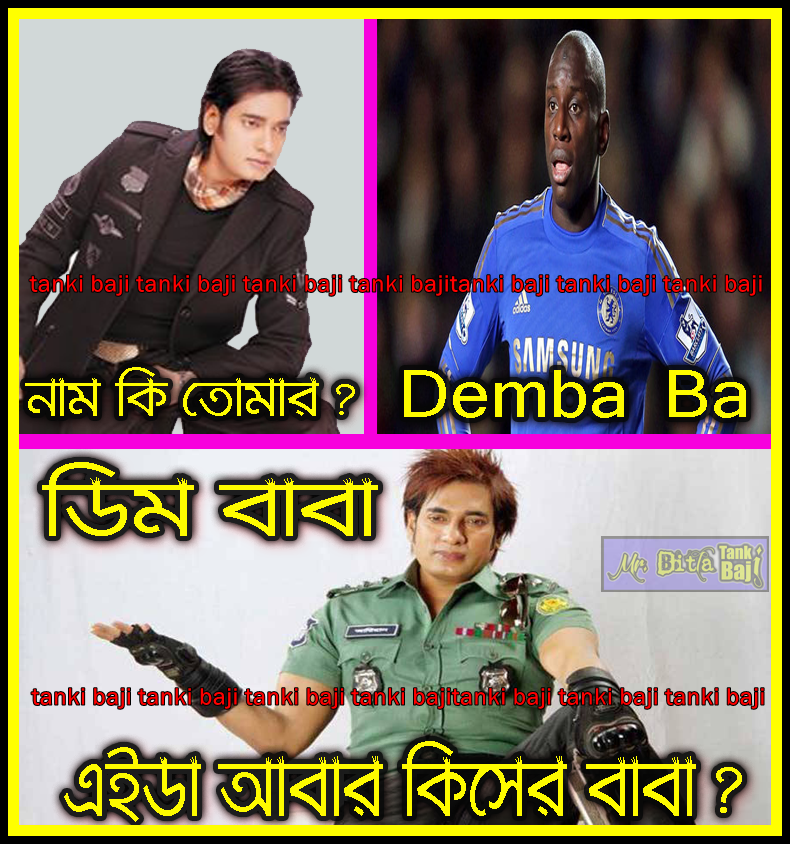
Caption: নাম কি তোমার? ডিম বাবা এইডা আবার কিসের বাবা?
Label: non-hate